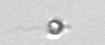
Label: nanoplankton_mix